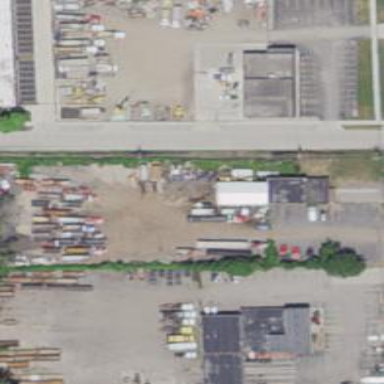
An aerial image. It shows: Industrial area.